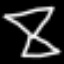
Label: hourglass